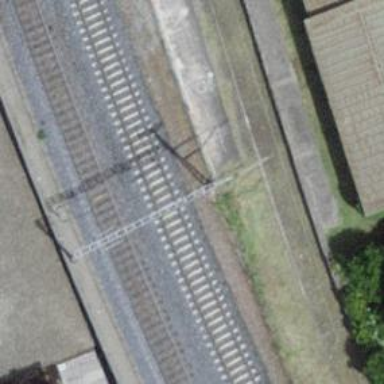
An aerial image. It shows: Single-track railway with electrified contact lines.